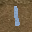
Label: 1